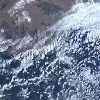
Label: cloud